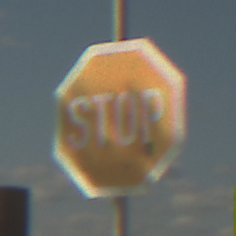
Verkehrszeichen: Stop
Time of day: Midday
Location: Outdoor (Beach)
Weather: PartlyCloudy
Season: NotSpecified
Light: Natural